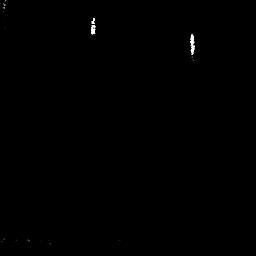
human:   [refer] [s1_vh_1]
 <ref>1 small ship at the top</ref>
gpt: <box>[[33, 6, 39, 15, 0]]</box>